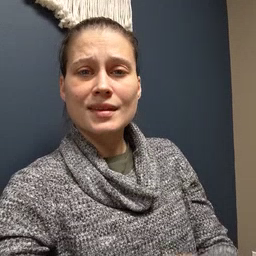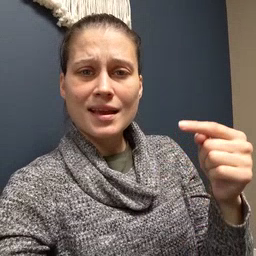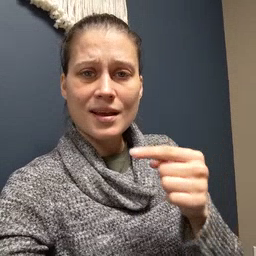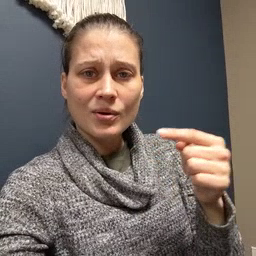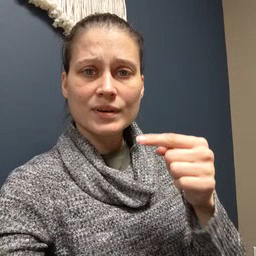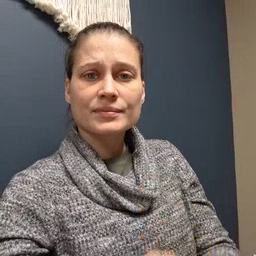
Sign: owie